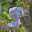
Label: 3